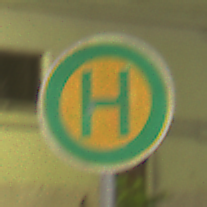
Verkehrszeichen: Haltestelle
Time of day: Night
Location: Outdoor (Urban)
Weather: PartlyCloudy
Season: NotSpecified
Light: Artificial